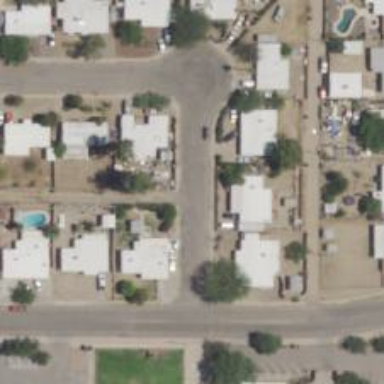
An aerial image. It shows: Alley classified as service road.